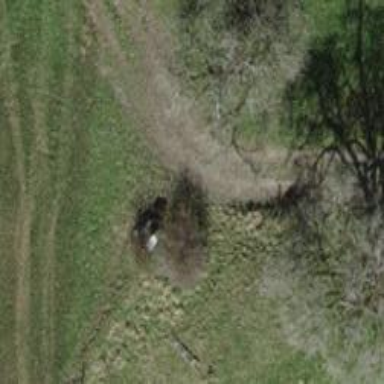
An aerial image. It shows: Grass path.